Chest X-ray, PA view. Patient: 33 years old, sex F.
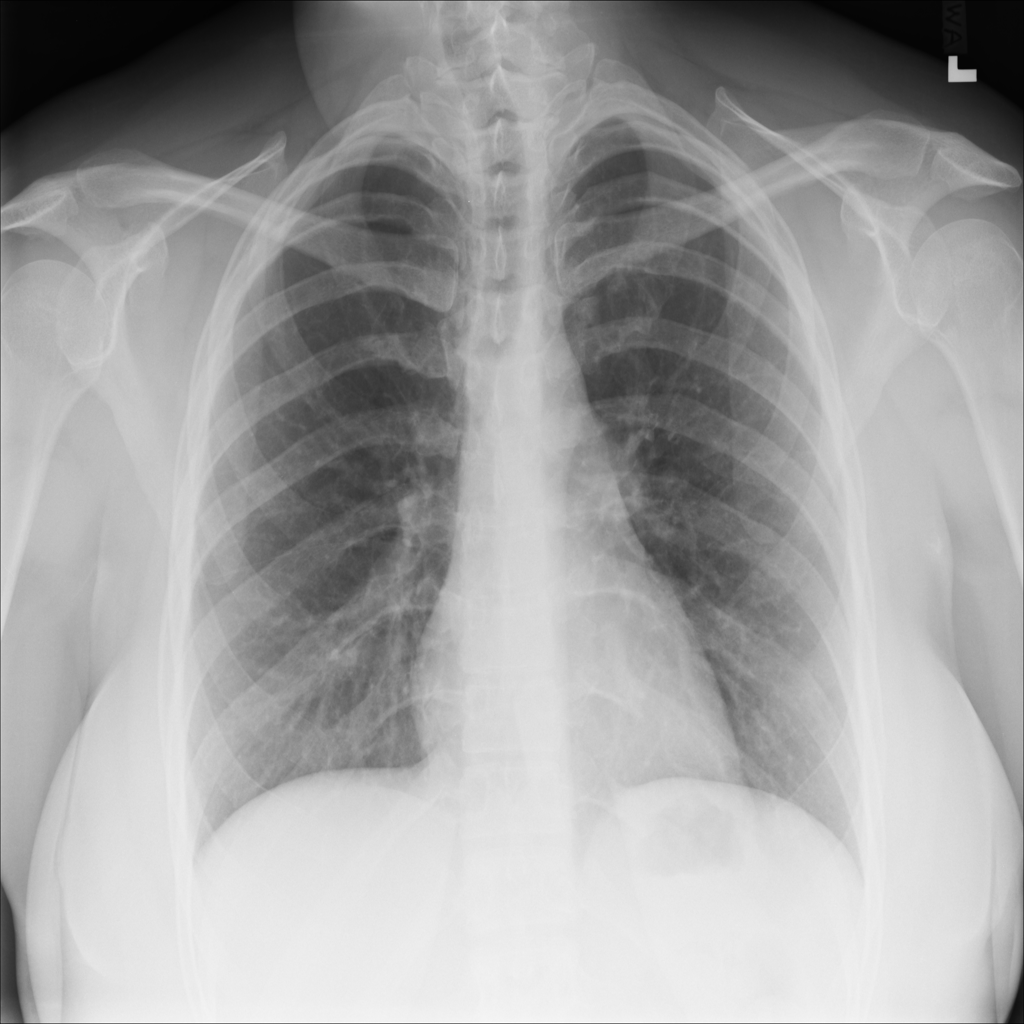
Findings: No Finding